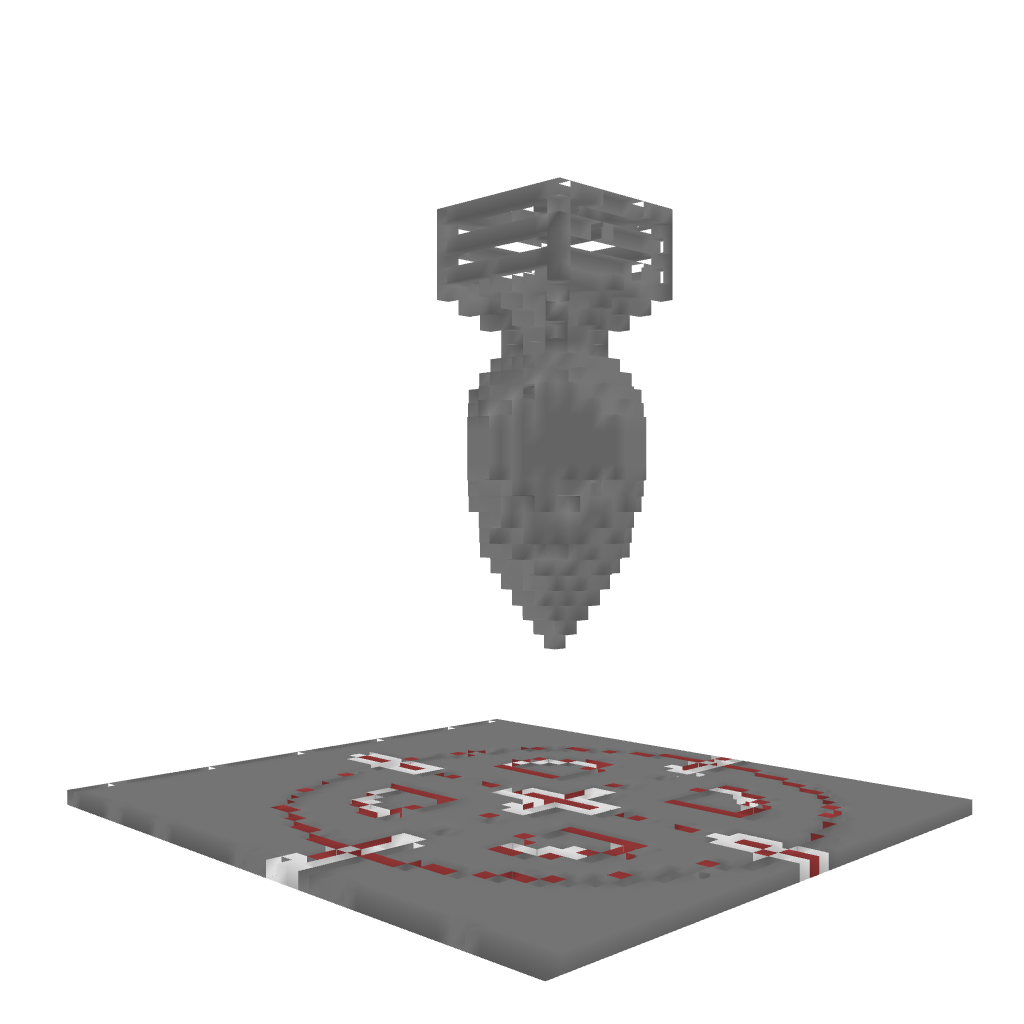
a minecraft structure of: Bomb and Target high quality